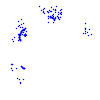
Particle: kaon